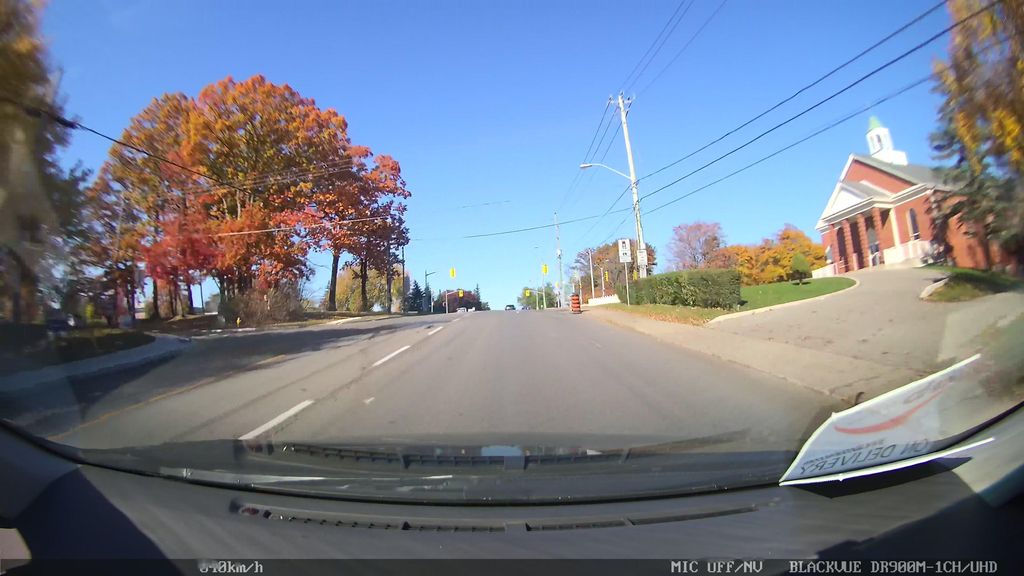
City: toronto